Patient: sex M, age 60
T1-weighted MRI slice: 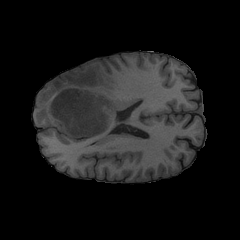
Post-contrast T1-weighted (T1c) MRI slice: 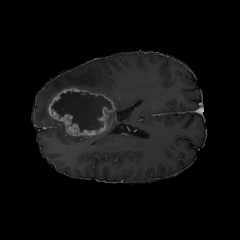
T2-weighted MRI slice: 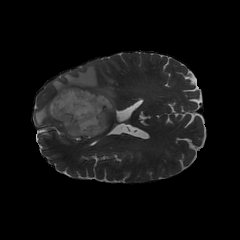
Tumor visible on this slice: yes
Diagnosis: Glioblastoma, IDH-wildtype
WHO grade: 4